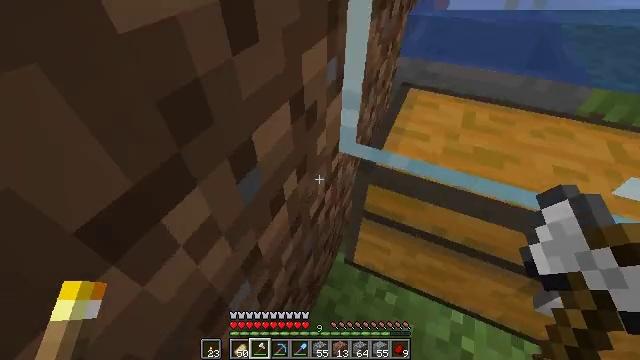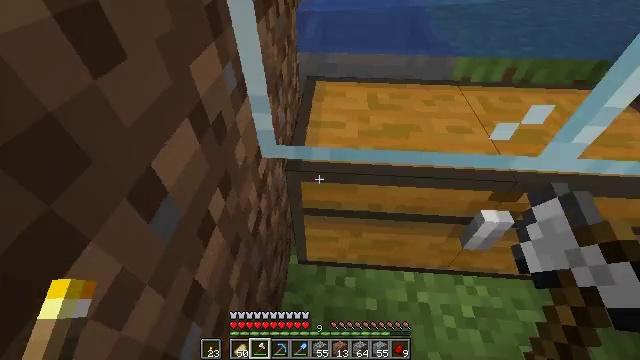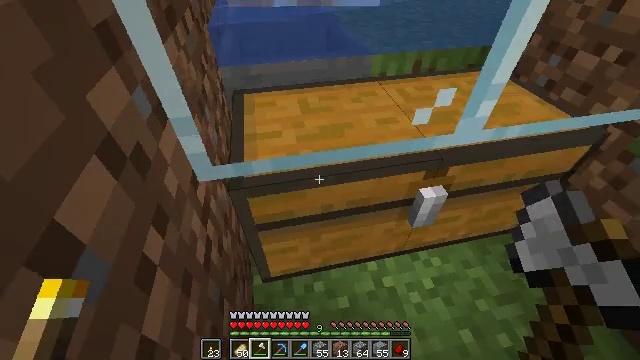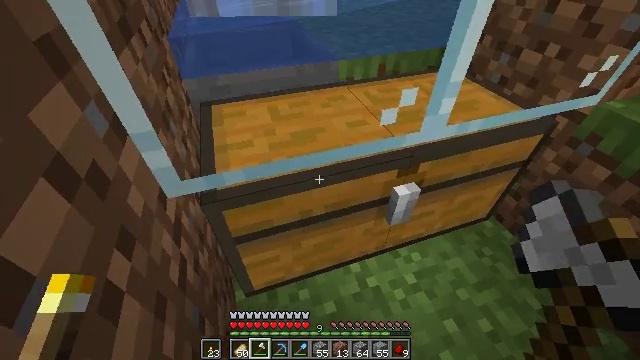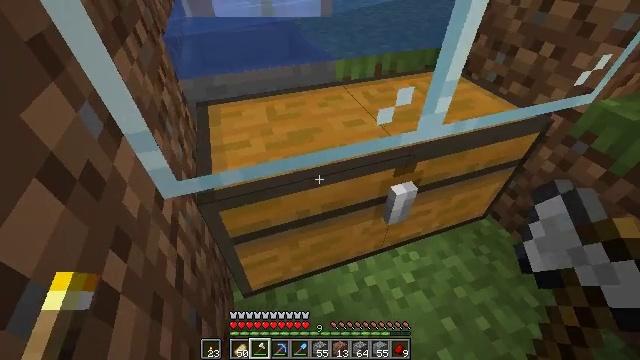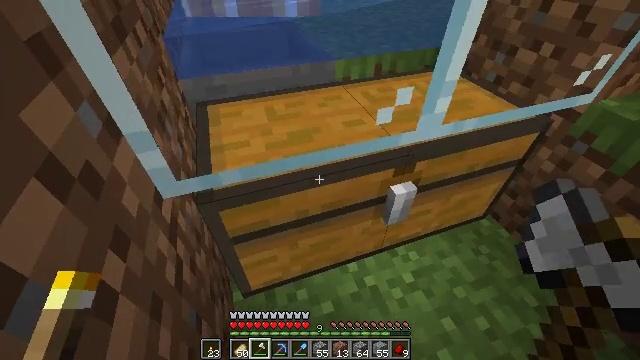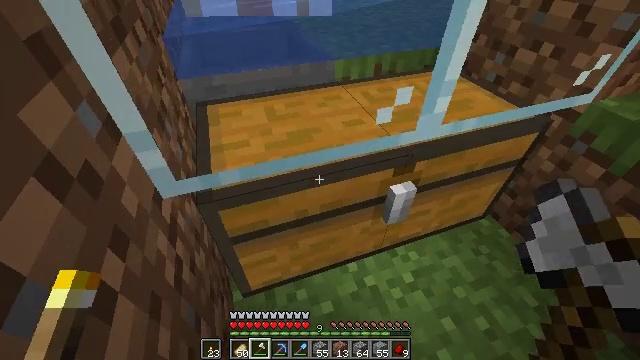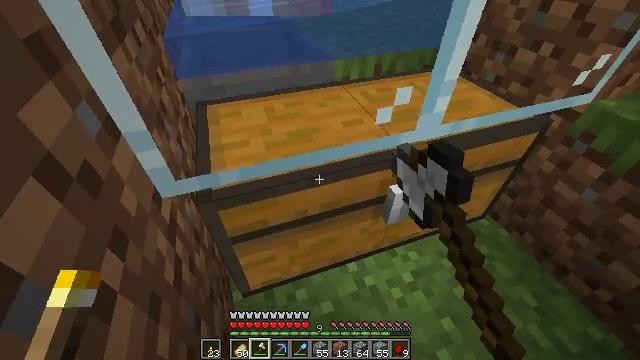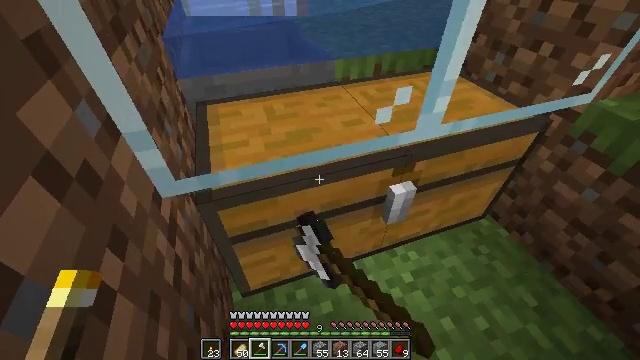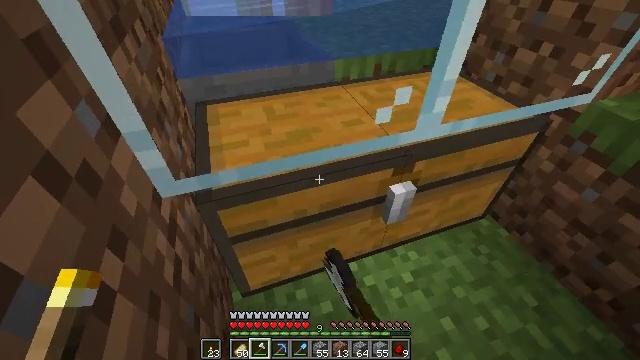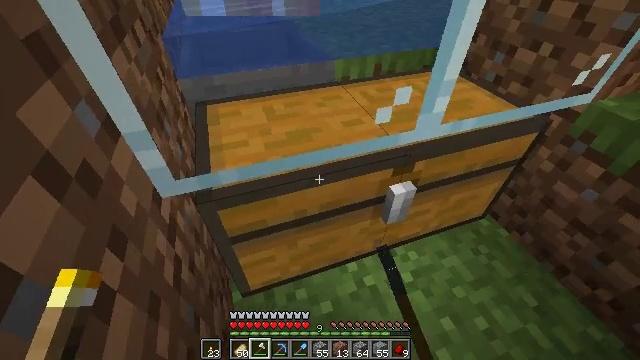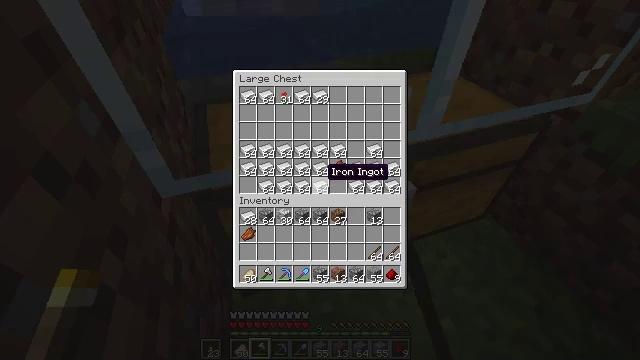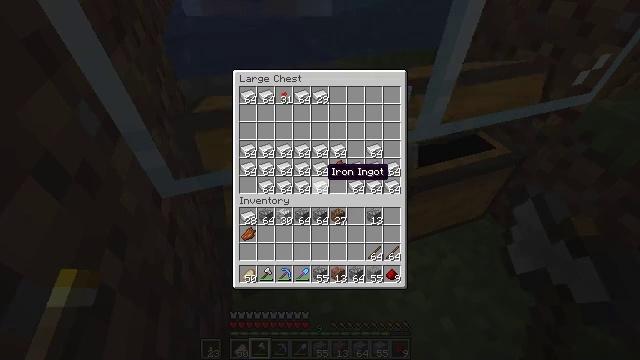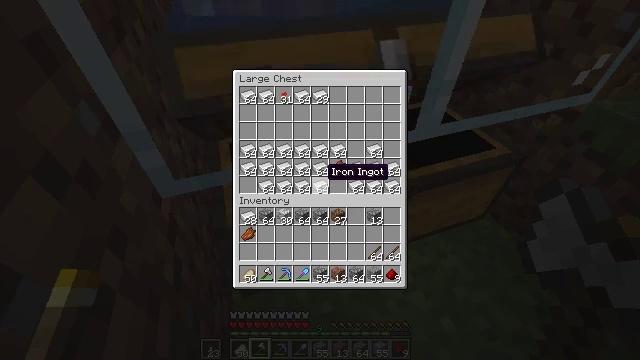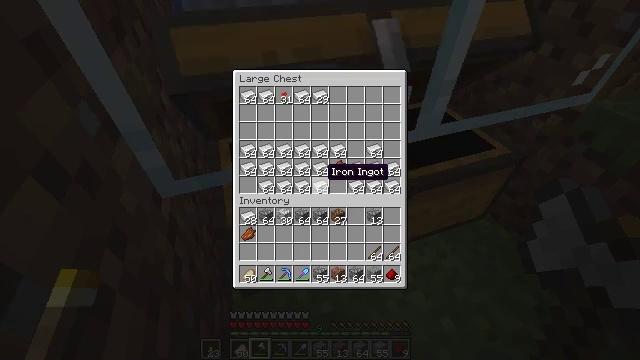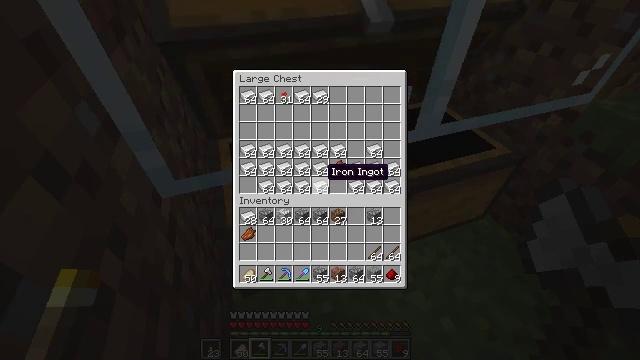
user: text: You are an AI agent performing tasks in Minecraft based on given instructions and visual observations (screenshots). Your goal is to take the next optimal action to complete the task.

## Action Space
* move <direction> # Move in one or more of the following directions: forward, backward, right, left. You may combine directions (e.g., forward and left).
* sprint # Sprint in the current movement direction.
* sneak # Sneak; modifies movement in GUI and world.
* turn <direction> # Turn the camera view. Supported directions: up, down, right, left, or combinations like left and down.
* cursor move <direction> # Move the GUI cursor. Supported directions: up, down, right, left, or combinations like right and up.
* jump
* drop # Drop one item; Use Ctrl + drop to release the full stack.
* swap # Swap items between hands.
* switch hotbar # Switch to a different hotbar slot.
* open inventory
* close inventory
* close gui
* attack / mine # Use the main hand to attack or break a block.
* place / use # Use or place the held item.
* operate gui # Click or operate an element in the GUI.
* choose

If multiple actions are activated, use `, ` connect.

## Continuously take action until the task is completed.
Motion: motion action
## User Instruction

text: Craft rails with iron ingots and a stick.
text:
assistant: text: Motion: turn right
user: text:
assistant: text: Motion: turn right and up
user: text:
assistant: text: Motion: turn right and up
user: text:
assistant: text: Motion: no_op
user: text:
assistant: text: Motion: no_op
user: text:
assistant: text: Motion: use / place
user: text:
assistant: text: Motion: use / place
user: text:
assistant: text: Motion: use / place
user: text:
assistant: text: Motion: use / place
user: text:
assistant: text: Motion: no_op
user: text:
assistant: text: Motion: open gui
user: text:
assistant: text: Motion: no_op
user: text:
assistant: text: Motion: no_op
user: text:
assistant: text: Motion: no_op
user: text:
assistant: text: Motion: no_op
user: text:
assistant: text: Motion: no_op
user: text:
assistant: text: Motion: no_op
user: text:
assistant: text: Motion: no_op
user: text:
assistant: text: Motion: no_op
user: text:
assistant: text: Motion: cursor move right
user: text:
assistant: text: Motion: cursor move right
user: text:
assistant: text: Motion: cursor move up
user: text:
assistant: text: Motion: cursor move up
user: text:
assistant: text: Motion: cursor move up
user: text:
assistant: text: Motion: sneak, cursor move left and up
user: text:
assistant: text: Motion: sneak, cursor move left and up
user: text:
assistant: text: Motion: sneak
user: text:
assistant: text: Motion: sneak
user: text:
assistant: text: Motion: sneak
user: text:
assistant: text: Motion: sneak